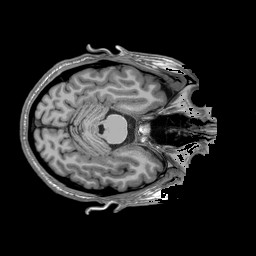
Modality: T1w
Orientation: coronal
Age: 43
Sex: male